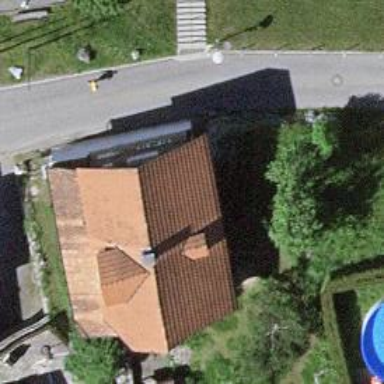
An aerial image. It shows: Guest house for tourism purposes.